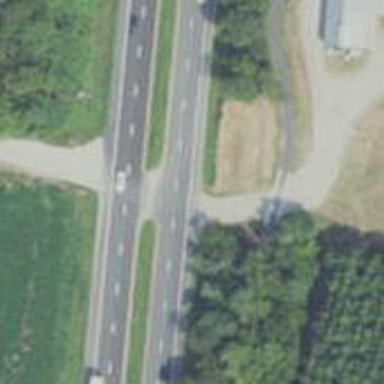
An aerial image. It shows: Trunk highway with expressway features.